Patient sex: M
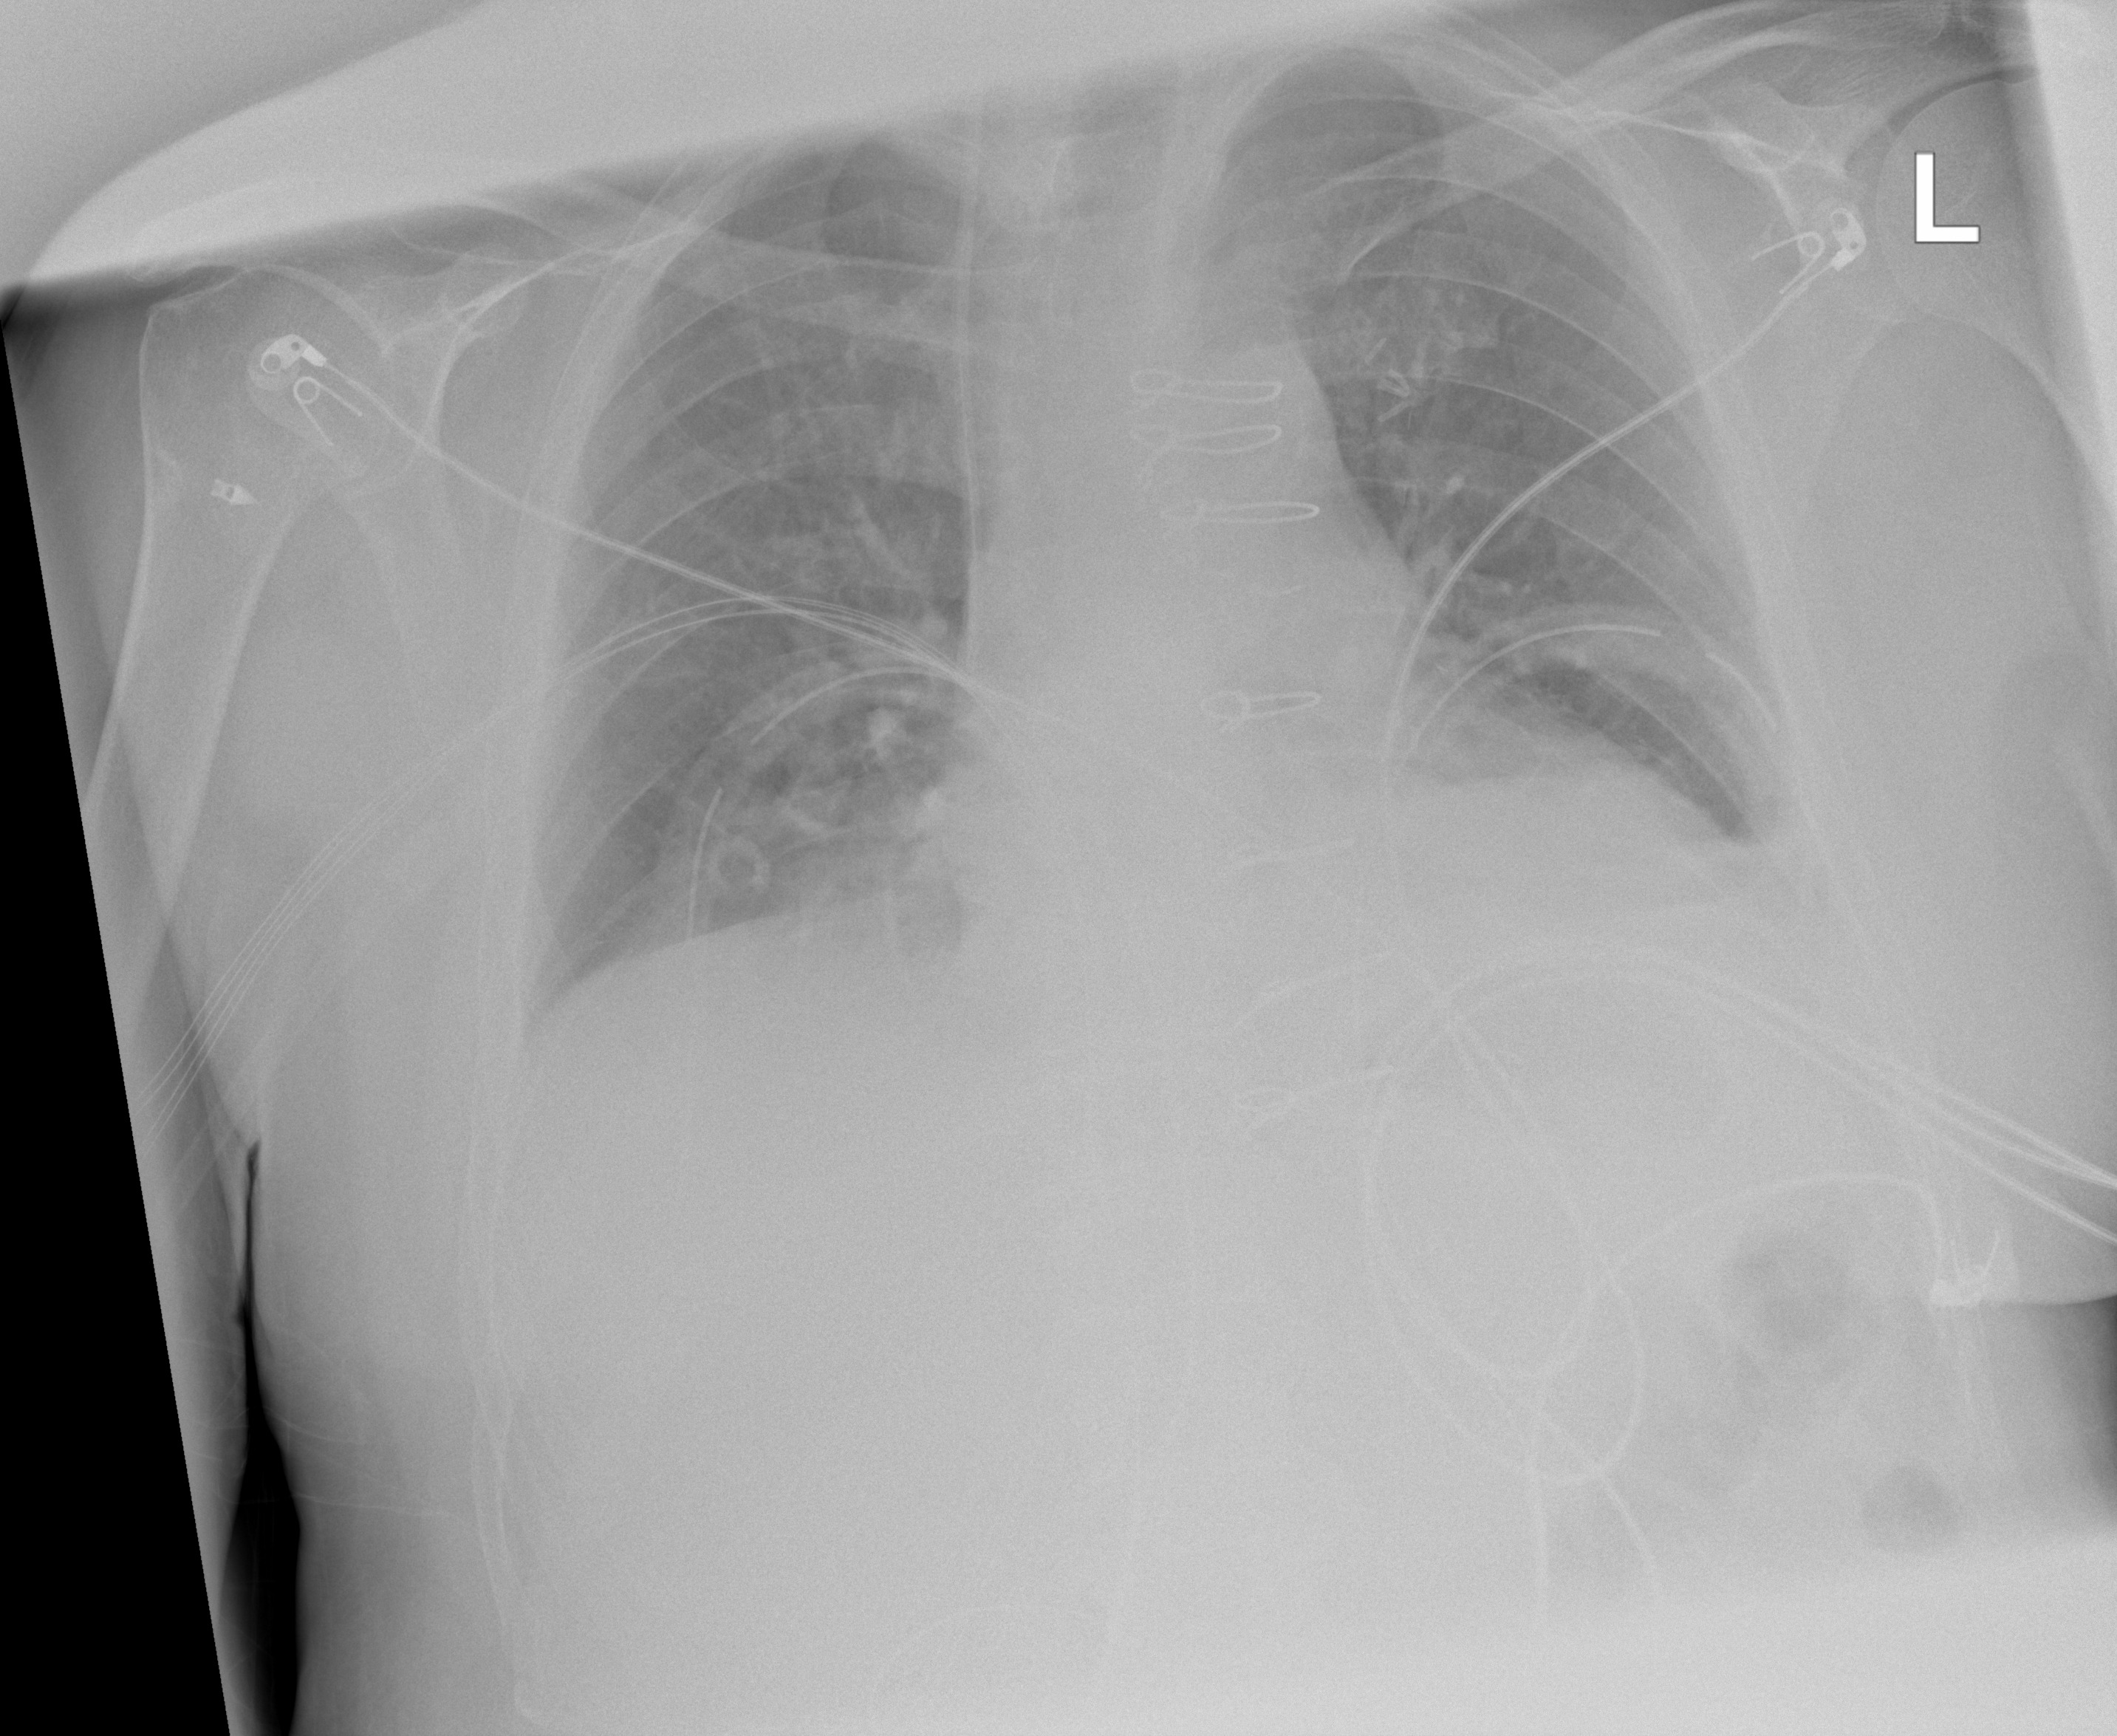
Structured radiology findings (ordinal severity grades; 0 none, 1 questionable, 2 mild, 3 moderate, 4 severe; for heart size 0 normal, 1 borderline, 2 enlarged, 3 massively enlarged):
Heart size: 0
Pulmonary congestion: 0
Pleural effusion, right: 0
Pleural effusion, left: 2
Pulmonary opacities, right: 0
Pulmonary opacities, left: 0
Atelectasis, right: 0
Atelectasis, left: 2